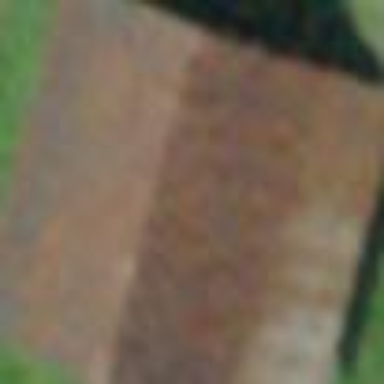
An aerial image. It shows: Rural barn.